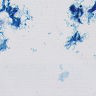
Metastatic tissue present: no